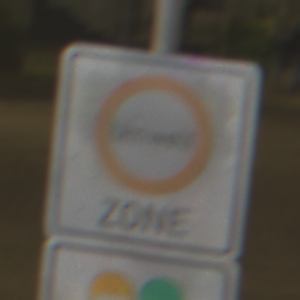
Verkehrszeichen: BeginnUmweltzone
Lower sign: FreistellungVomVerkehrsverbot2
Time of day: Night
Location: Outdoor (Urban)
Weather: Clear
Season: NotSpecified
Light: Artificial